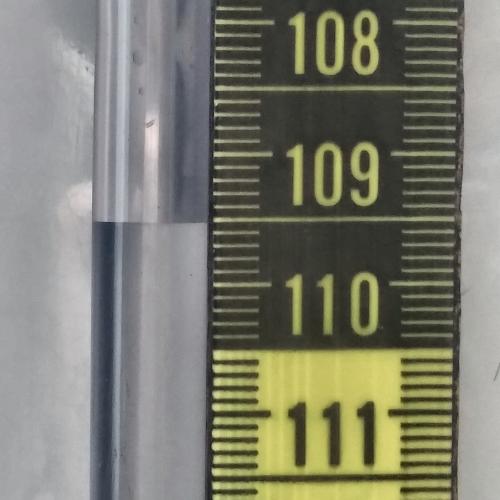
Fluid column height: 109.5 cm